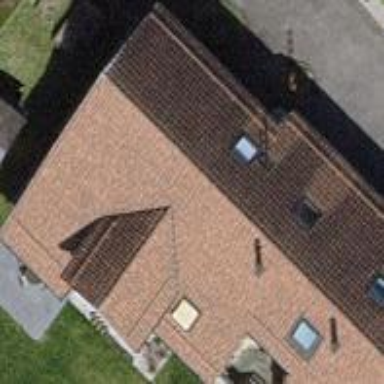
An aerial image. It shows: Simple and straightforward house.